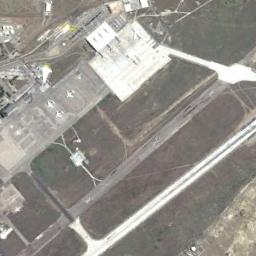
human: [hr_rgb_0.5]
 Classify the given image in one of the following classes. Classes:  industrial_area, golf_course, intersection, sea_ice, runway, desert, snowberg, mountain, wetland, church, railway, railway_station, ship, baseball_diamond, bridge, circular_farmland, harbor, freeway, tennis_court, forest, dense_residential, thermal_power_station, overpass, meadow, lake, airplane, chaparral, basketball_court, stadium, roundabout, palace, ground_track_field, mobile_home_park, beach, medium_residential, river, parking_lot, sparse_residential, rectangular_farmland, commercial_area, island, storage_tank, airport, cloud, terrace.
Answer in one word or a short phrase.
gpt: airport